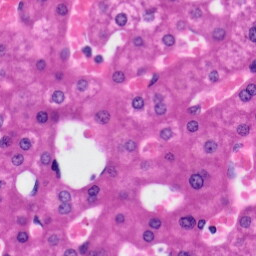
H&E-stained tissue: Liver